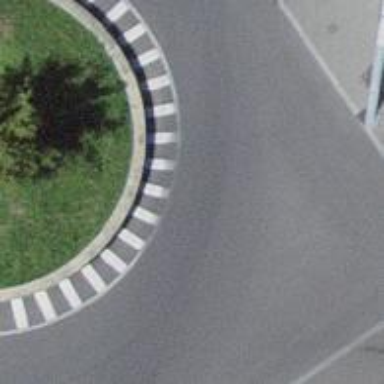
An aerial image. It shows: Secondary road with asphalt surface leading to roundabout.